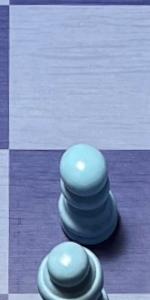
Label: Pawn_White